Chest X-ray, PA view. Patient: 32 years old, sex F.
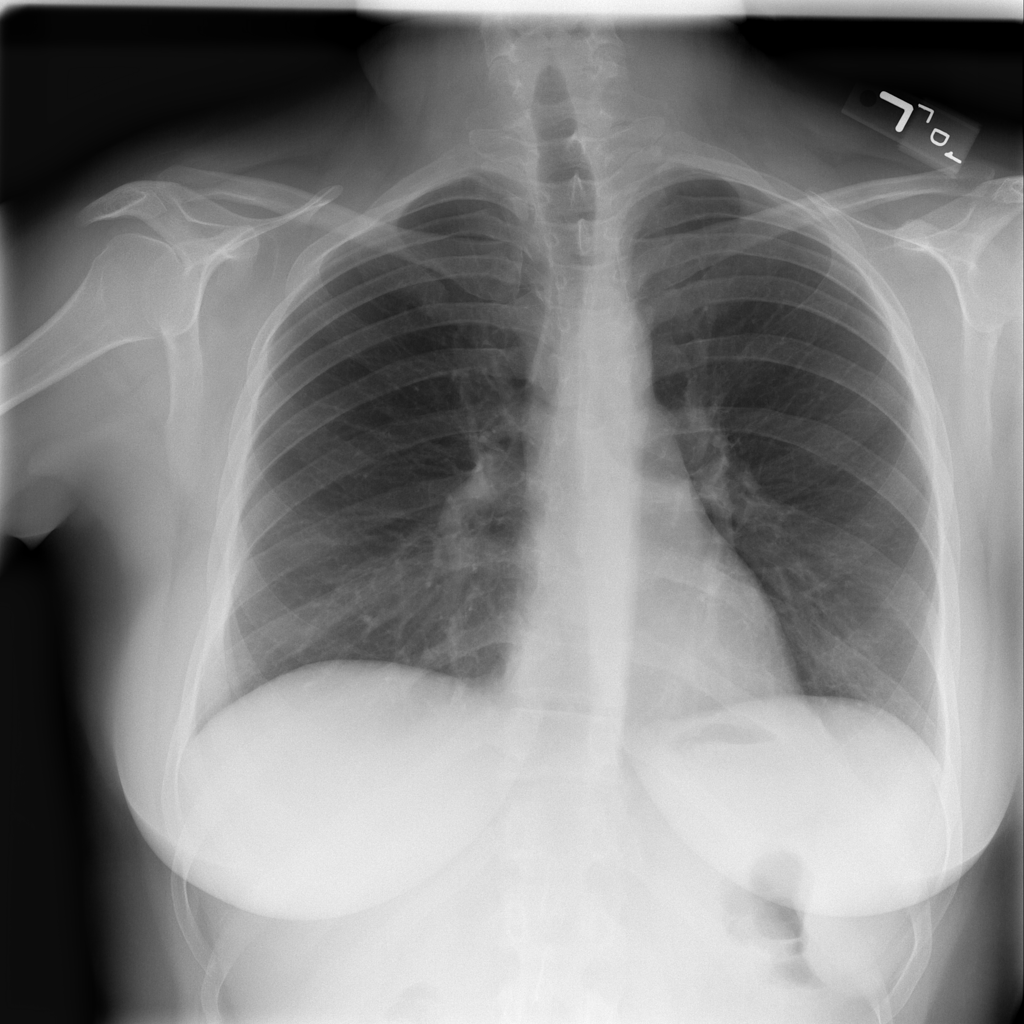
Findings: No Finding